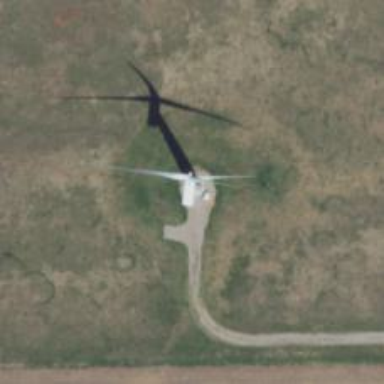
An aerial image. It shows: Industrial building with wind generator. The generator is horizontal axis wind turbine.